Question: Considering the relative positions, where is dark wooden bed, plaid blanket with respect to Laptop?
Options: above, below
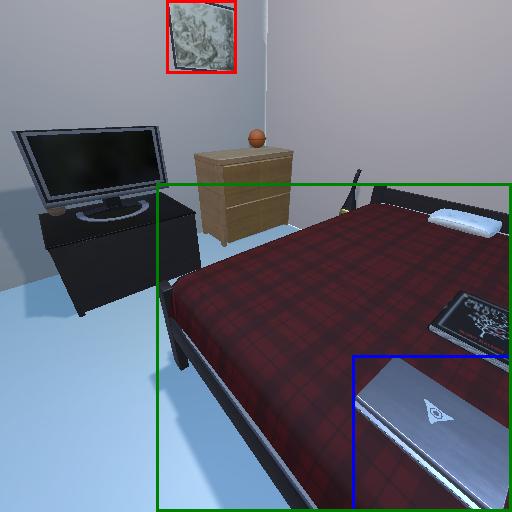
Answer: above